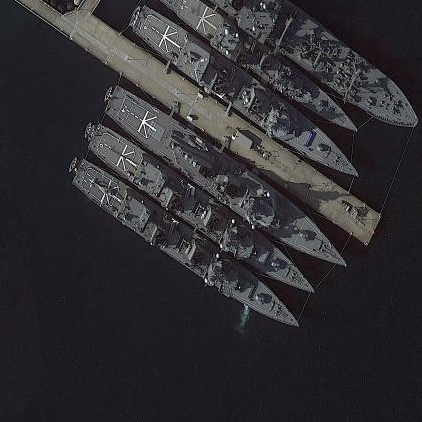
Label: cruiser